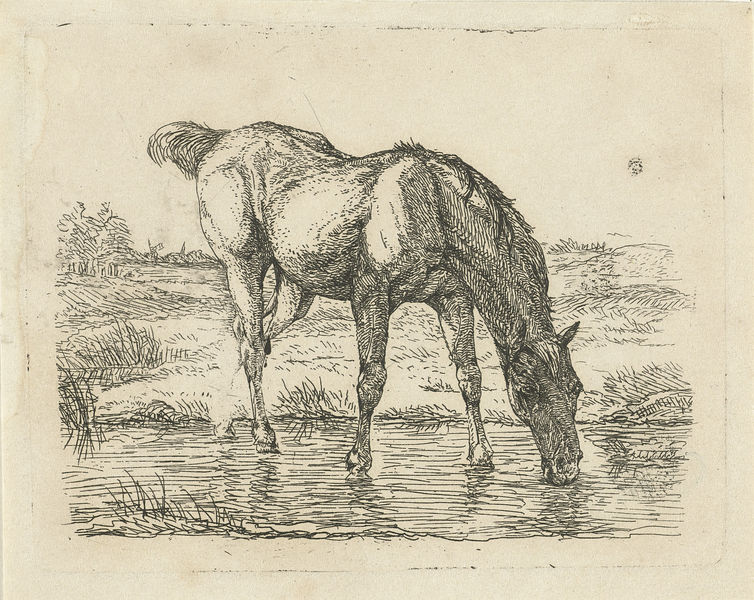
Titel: Drinkend paard
Künstler: Jan Dasveldt
Standort: Amsterdam
Institution: Rijksmuseum
Schlagwörter: white, black, face, gray, grey, hair, nose, print, reflection, sky, tree, field, head, hill, hills, lake, landscape, nature, water, waves, horizon, sun, trees, eyes, grass, light, river, stream, drawing, paper, black and white, texture, animals, etching, illustration, line, sketch, tail, meadow, pasture, town, day, leaves, neck, pastoral, ink, buildings, ears, pencil, animal, legs, farm, gras, horse, pond, lanscape, shoulders, pony, hooves, dutch, windmill, tan, hatching, drink, drinking, muscle, weeds, mane, muscles, vista, banks, negative space, belly, creek, nostrils, fauna, stallion, daytime, forelock, thirsty, withers, 풀, 초원, 말, 물, 목마름, 통통함, 목